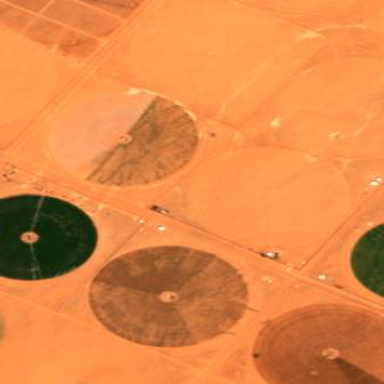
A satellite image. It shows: Irrigation pivot.